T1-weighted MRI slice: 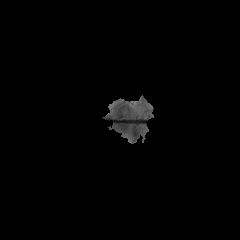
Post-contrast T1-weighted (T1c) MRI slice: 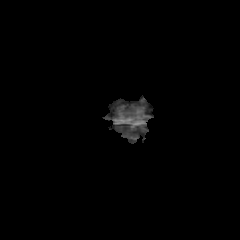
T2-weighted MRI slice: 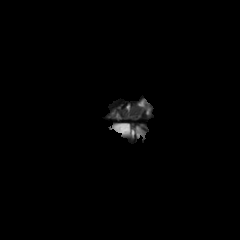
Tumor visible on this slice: no